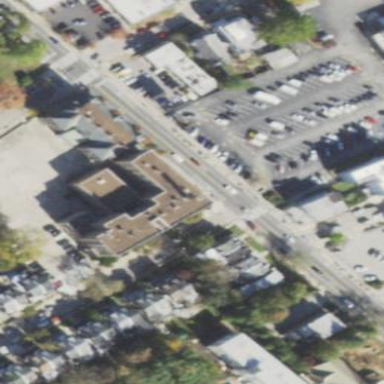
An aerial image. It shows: Historic building.